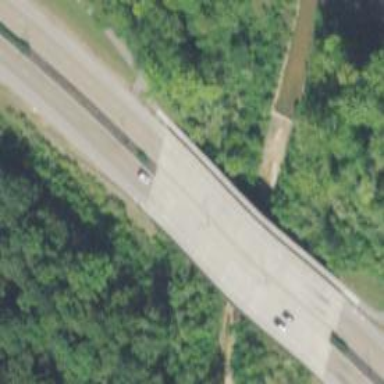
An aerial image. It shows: Secondary road crossing bridge with asphalt surface.